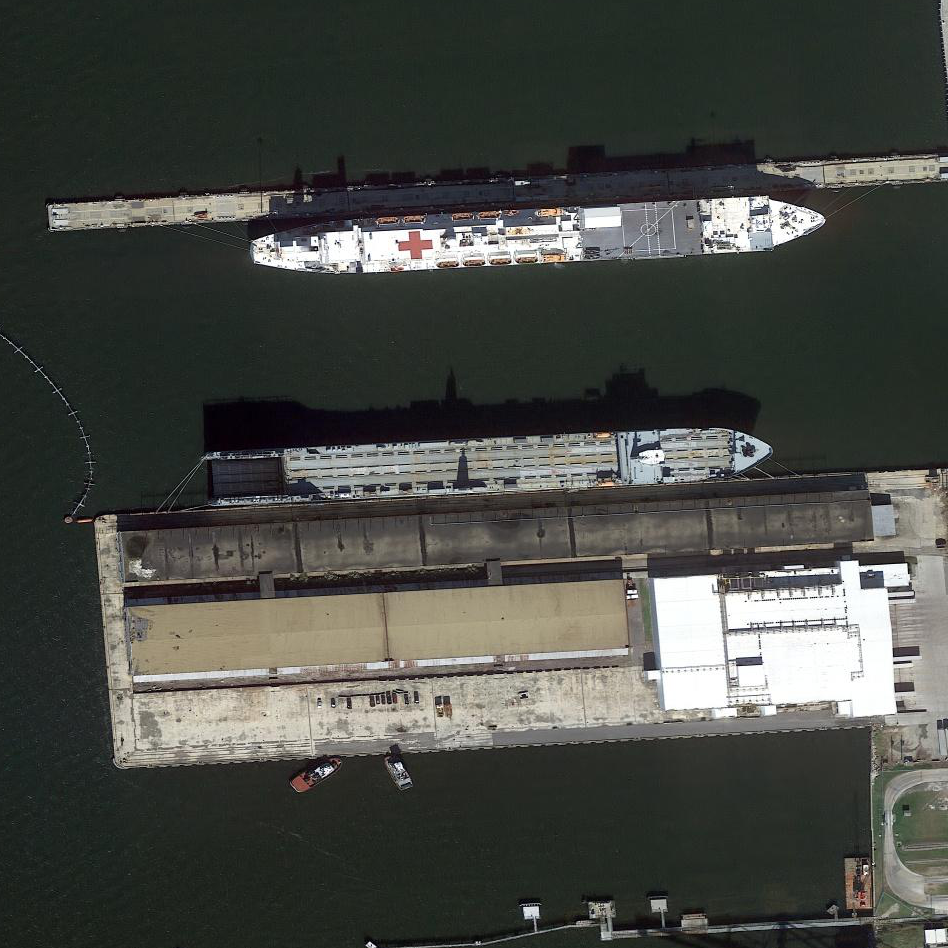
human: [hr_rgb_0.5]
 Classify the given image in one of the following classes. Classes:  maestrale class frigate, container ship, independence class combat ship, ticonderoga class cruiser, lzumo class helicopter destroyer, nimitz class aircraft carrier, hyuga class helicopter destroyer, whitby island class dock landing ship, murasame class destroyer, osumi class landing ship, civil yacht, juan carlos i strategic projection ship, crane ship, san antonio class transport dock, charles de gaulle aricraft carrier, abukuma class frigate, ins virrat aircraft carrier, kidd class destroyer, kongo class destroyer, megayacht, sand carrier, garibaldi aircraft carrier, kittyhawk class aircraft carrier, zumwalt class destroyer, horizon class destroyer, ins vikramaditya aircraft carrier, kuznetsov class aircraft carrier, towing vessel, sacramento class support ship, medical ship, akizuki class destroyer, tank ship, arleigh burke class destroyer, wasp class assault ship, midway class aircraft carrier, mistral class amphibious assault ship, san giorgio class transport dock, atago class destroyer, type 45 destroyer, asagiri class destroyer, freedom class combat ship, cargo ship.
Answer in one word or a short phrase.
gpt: Medical ship